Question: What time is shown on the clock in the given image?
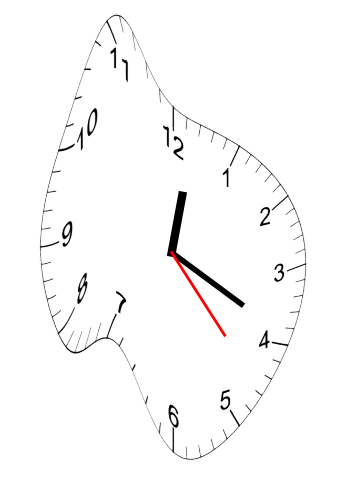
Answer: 12:19:23